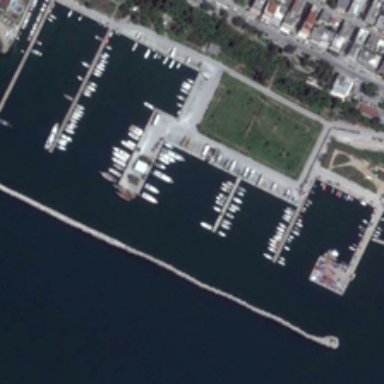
Many buildings are near a port with many boats .